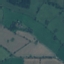
Land use / land cover: Pasture